The picture encodes a bearing's raw vibration samples as pixel intensities in a 2-D grid. Diagnose the bearing from this image, choosing from: normal, inner_race, outer_race, ball.
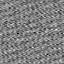
Answer: outer_race